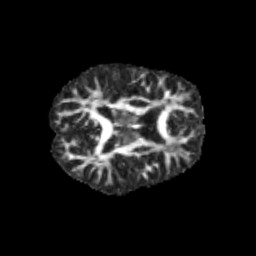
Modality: FA
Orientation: axial
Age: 12
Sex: male
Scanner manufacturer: siemens
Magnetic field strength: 3 T
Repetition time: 3.8 s
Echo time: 0.07 s